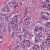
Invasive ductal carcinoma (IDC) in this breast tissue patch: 1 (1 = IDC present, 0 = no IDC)